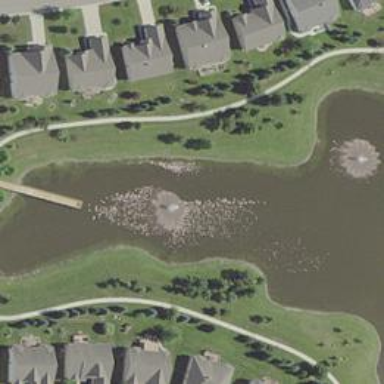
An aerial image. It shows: Pond surrounded by basin.